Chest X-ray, PA view. Patient: 23 years old, sex M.
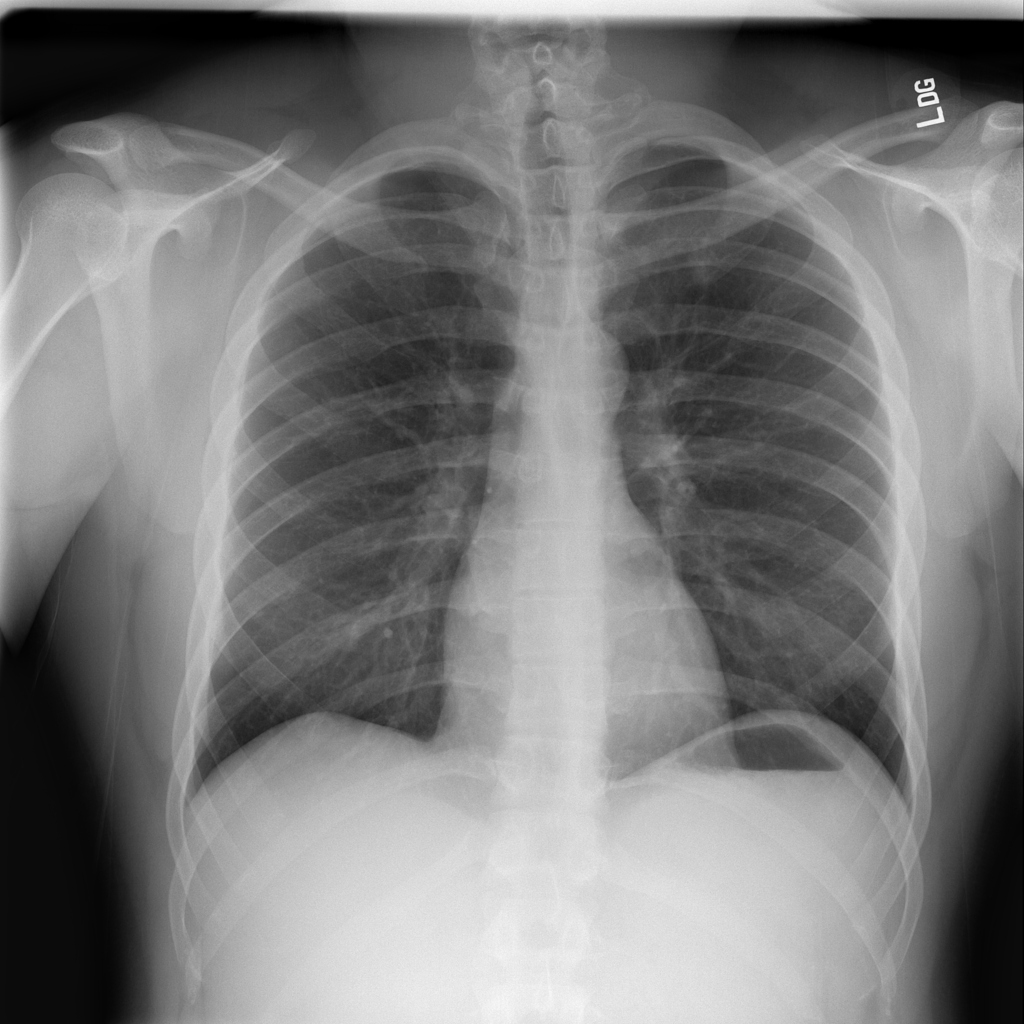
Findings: No Finding